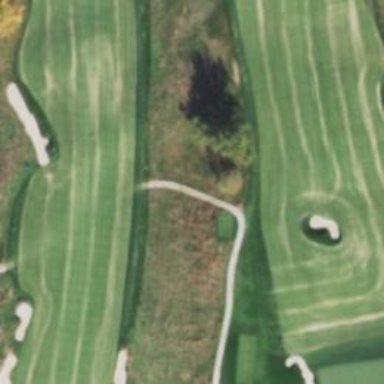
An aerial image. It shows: Path for both roads and golfers.